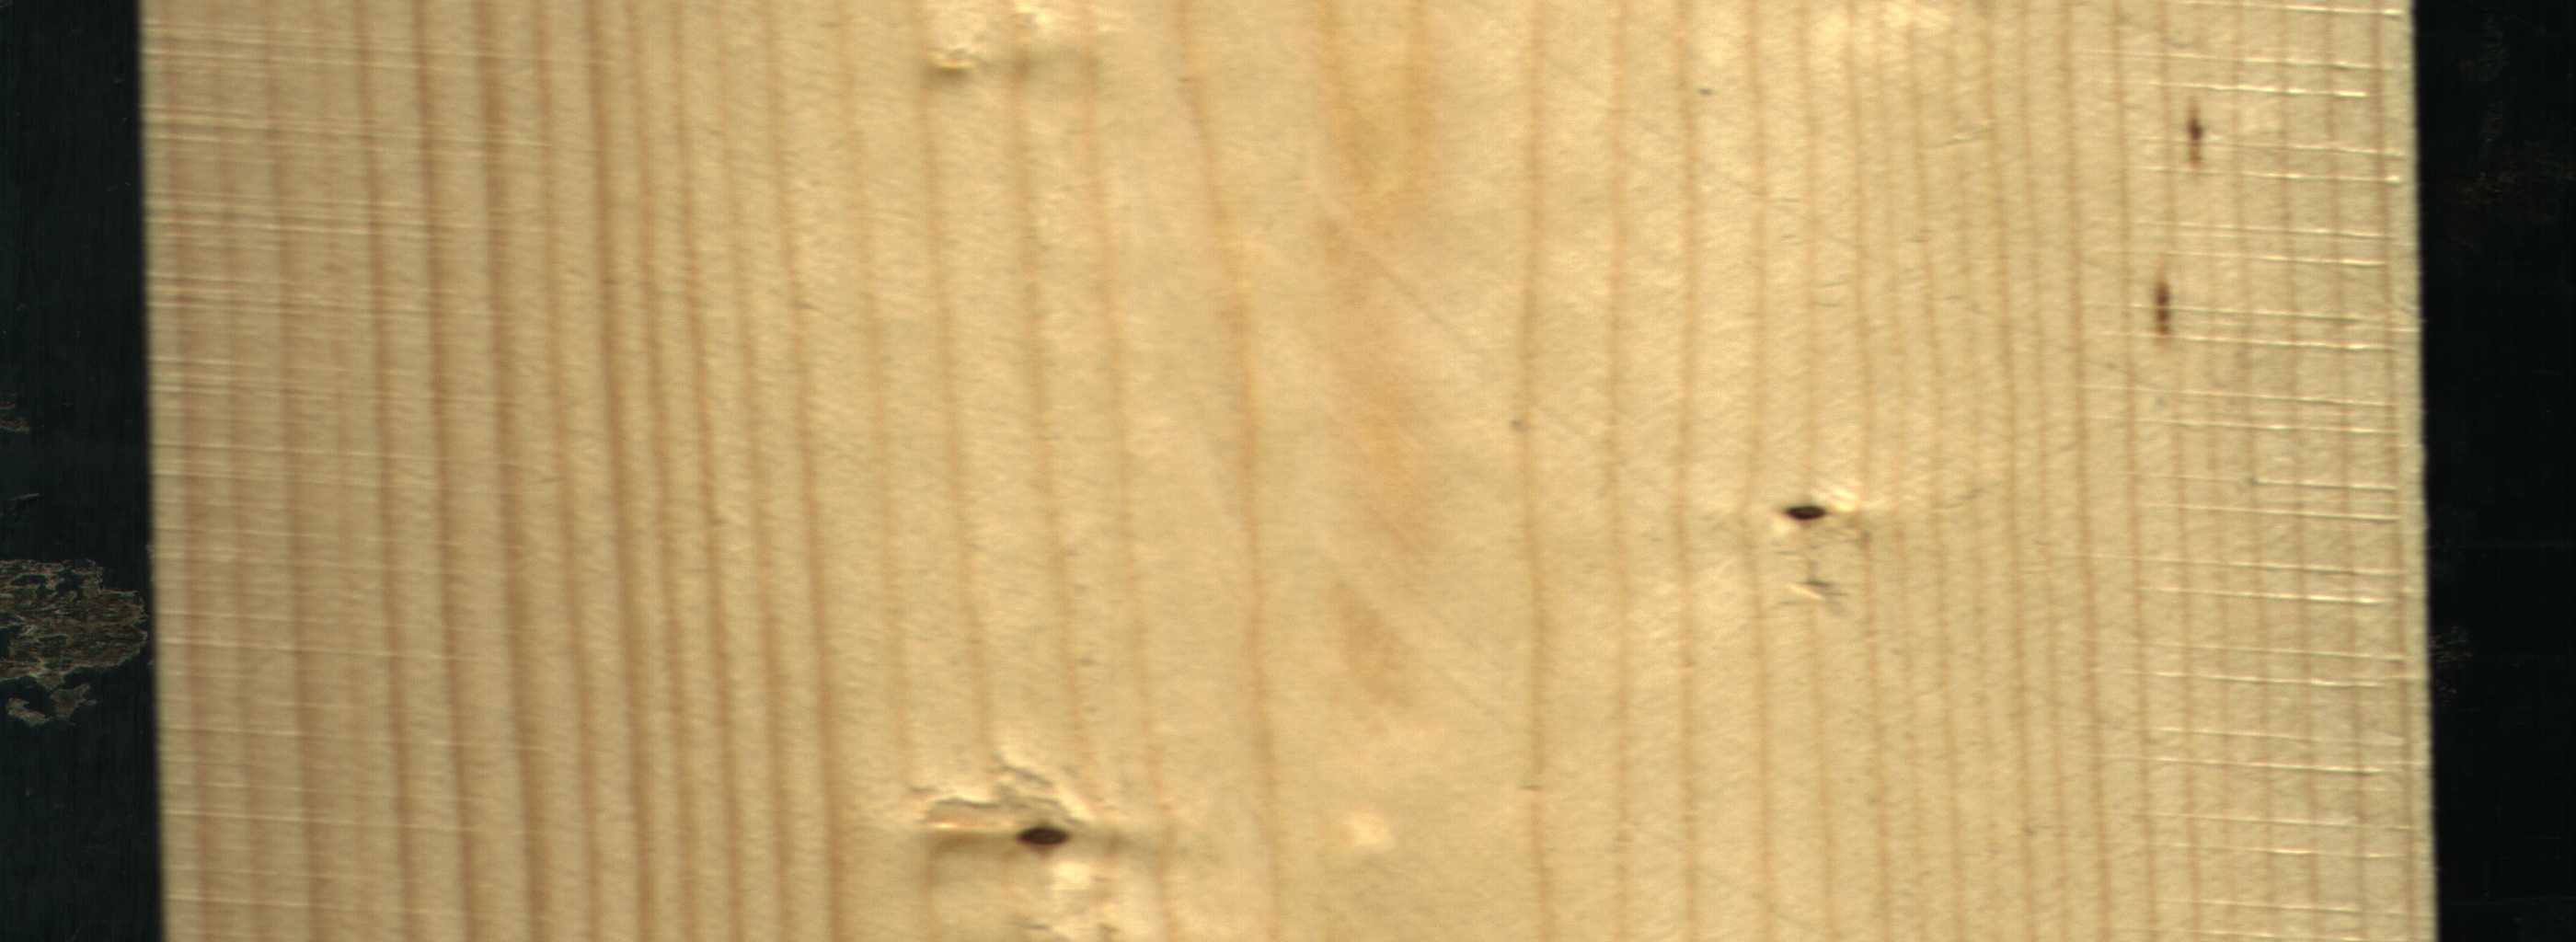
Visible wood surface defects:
resin
resin
Dead_Knot
Dead_Knot